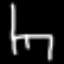
Label: chair